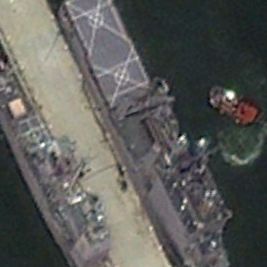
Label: combat